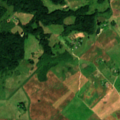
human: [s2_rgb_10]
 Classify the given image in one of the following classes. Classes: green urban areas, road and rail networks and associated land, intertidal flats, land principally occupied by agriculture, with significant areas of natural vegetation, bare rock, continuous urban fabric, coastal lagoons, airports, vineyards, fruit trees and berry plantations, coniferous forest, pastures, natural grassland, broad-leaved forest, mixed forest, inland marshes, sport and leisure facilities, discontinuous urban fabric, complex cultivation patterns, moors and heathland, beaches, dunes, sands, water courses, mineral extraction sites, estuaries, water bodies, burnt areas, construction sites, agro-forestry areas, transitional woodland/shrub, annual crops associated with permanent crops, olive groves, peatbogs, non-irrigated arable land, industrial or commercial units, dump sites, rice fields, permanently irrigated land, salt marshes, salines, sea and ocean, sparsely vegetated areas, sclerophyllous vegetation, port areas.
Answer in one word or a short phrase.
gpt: non-irrigated arable land, pastures, complex cultivation patterns, land principally occupied by agriculture, with significant areas of natural vegetation, broad-leaved forest